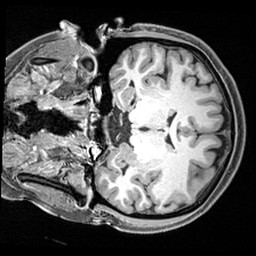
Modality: T1w
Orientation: coronal
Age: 21
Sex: female
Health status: healthy
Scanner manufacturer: siemens
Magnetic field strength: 3 T
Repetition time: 2.4 s
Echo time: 0.00217 s